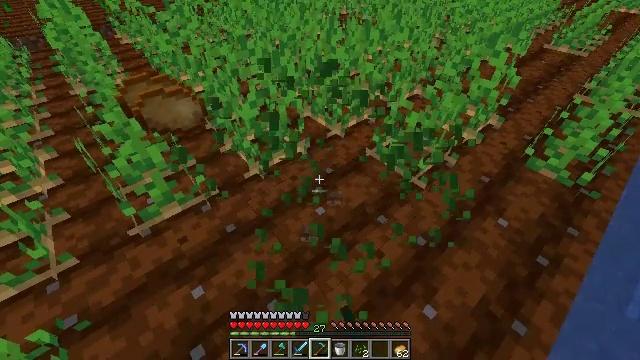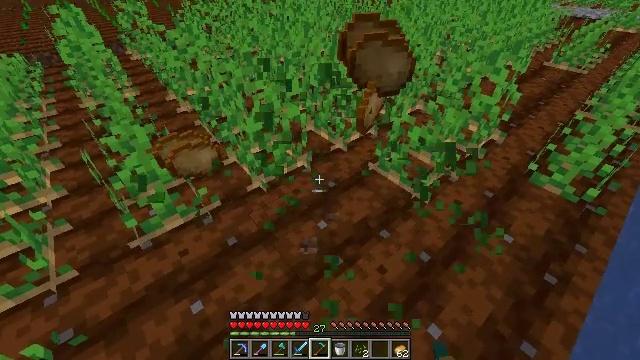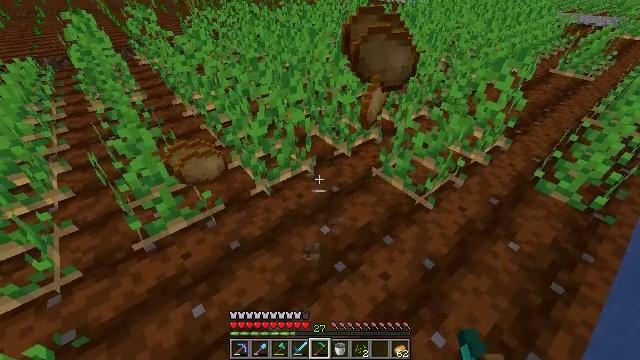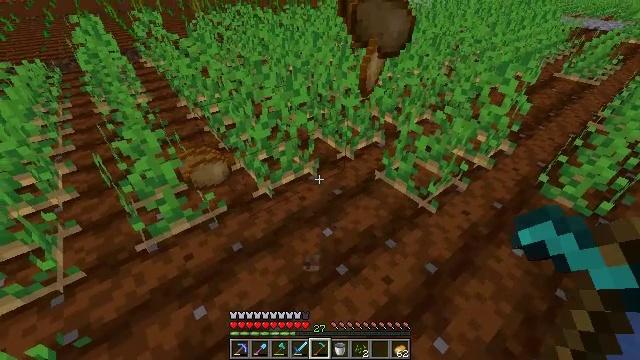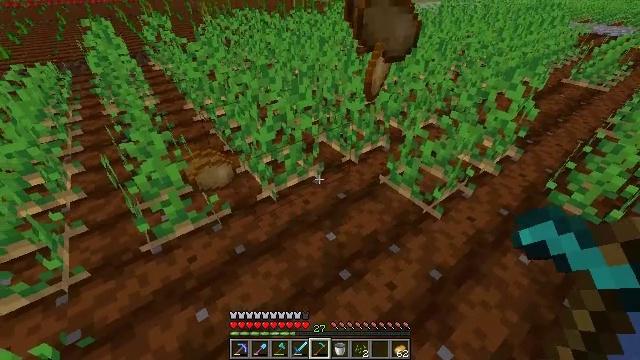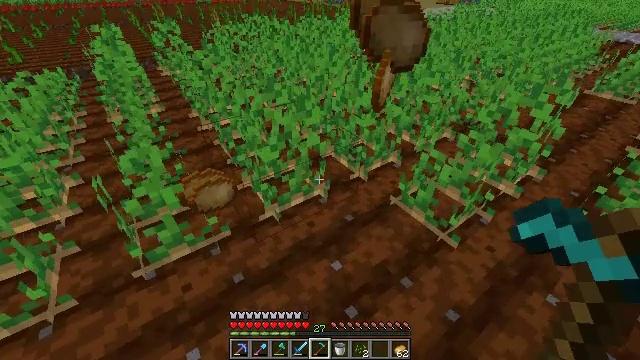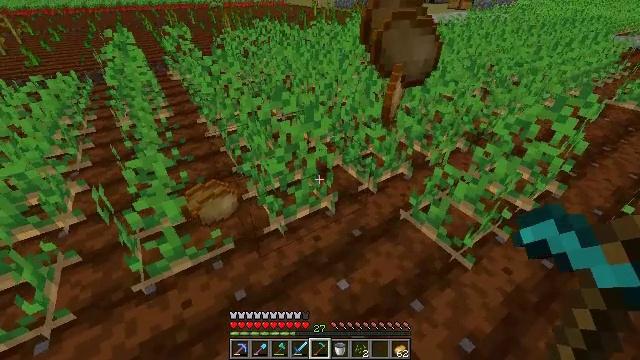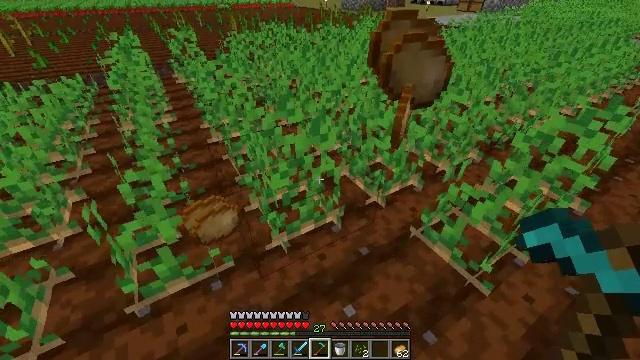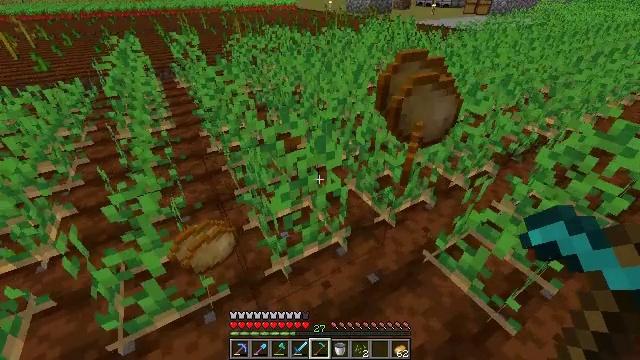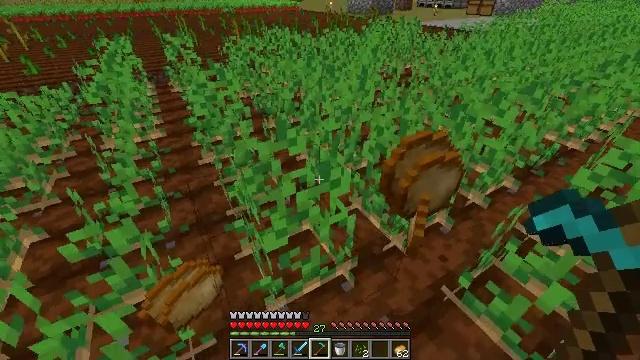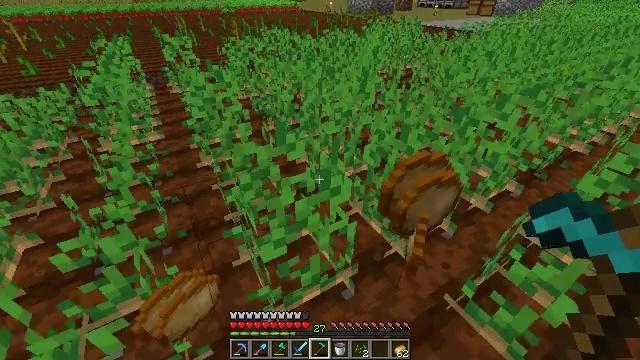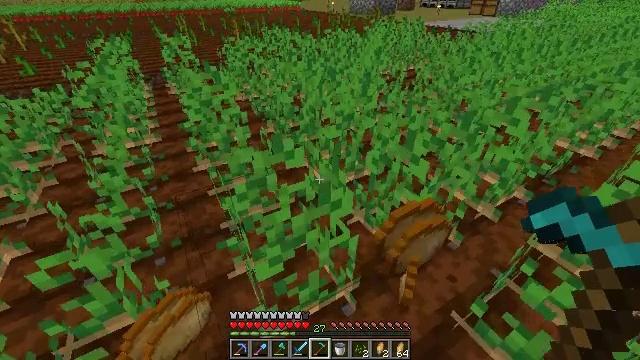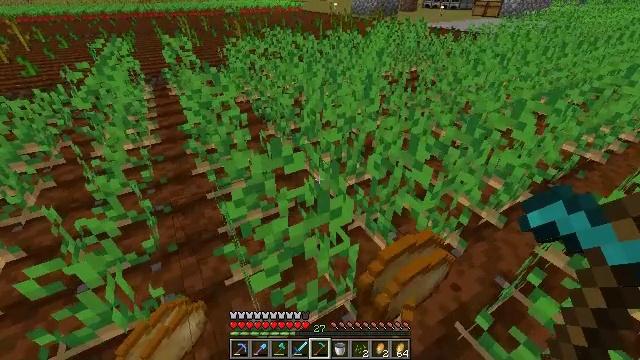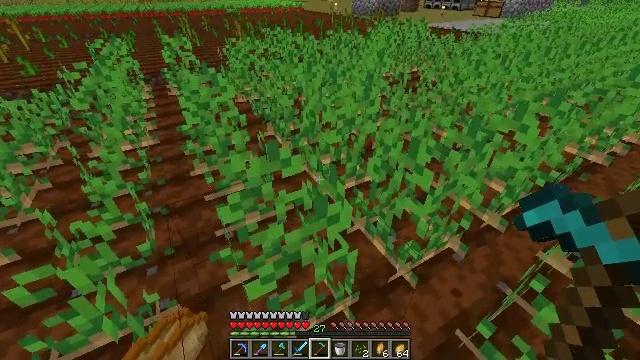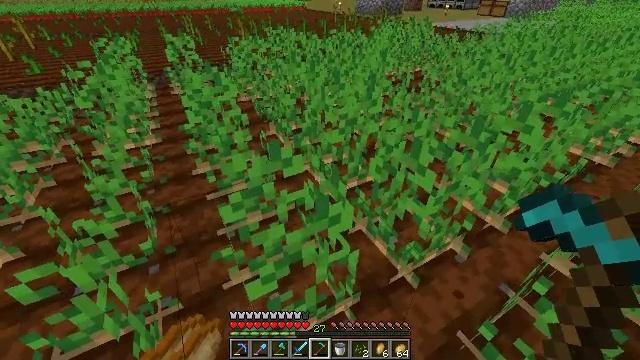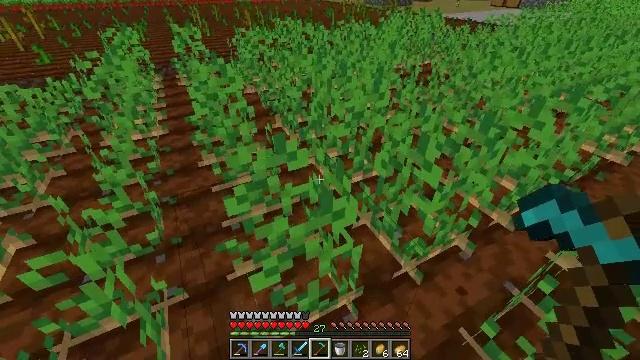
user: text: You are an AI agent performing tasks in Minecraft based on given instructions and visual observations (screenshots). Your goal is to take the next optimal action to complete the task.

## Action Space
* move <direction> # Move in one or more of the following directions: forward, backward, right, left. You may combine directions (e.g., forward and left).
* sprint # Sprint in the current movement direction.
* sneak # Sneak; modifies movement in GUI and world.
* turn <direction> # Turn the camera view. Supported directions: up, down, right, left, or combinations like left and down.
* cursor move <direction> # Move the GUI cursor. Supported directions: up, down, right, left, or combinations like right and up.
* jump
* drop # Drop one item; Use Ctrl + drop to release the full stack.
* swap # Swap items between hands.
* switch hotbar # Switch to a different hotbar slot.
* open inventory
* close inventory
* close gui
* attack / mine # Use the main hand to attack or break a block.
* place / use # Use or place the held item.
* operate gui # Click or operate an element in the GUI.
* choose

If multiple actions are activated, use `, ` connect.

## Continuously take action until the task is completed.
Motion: motion action
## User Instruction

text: Dig up potatoes from the soil.
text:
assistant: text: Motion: turn up
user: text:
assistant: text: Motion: turn left and up
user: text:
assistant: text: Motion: no_op
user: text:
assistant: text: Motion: move forward, turn left
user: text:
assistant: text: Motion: move forward, turn left
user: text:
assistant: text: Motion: move forward, turn left
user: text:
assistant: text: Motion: move forward, turn left
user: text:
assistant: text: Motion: move forward
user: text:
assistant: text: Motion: move forward
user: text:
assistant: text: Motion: no_op
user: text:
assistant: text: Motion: no_op
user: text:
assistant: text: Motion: no_op
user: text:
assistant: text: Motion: no_op
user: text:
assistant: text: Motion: no_op
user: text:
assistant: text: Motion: turn left and down
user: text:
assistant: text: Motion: turn left and down
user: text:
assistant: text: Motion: turn left and down
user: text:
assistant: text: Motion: turn left and down
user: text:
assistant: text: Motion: no_op
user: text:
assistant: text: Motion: attack / mine
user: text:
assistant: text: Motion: attack / mine
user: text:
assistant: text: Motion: attack / mine
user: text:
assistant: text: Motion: turn right
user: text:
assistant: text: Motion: turn right and up
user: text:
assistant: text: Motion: turn right
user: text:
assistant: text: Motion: turn right
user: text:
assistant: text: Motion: turn right
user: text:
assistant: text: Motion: turn right
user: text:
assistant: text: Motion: no_op
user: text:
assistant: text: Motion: no_op